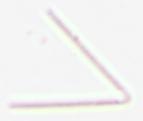
Label: Thalassionema